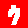
Digit: 7